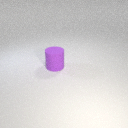
large purple rubber cylinder